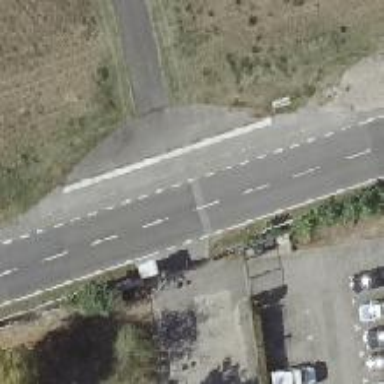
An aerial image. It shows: Asphalt service road.